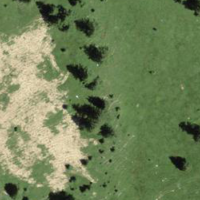
EUNIS habitat code: 26
Species observed at this site:
Ajuga pyramidalis